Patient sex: M
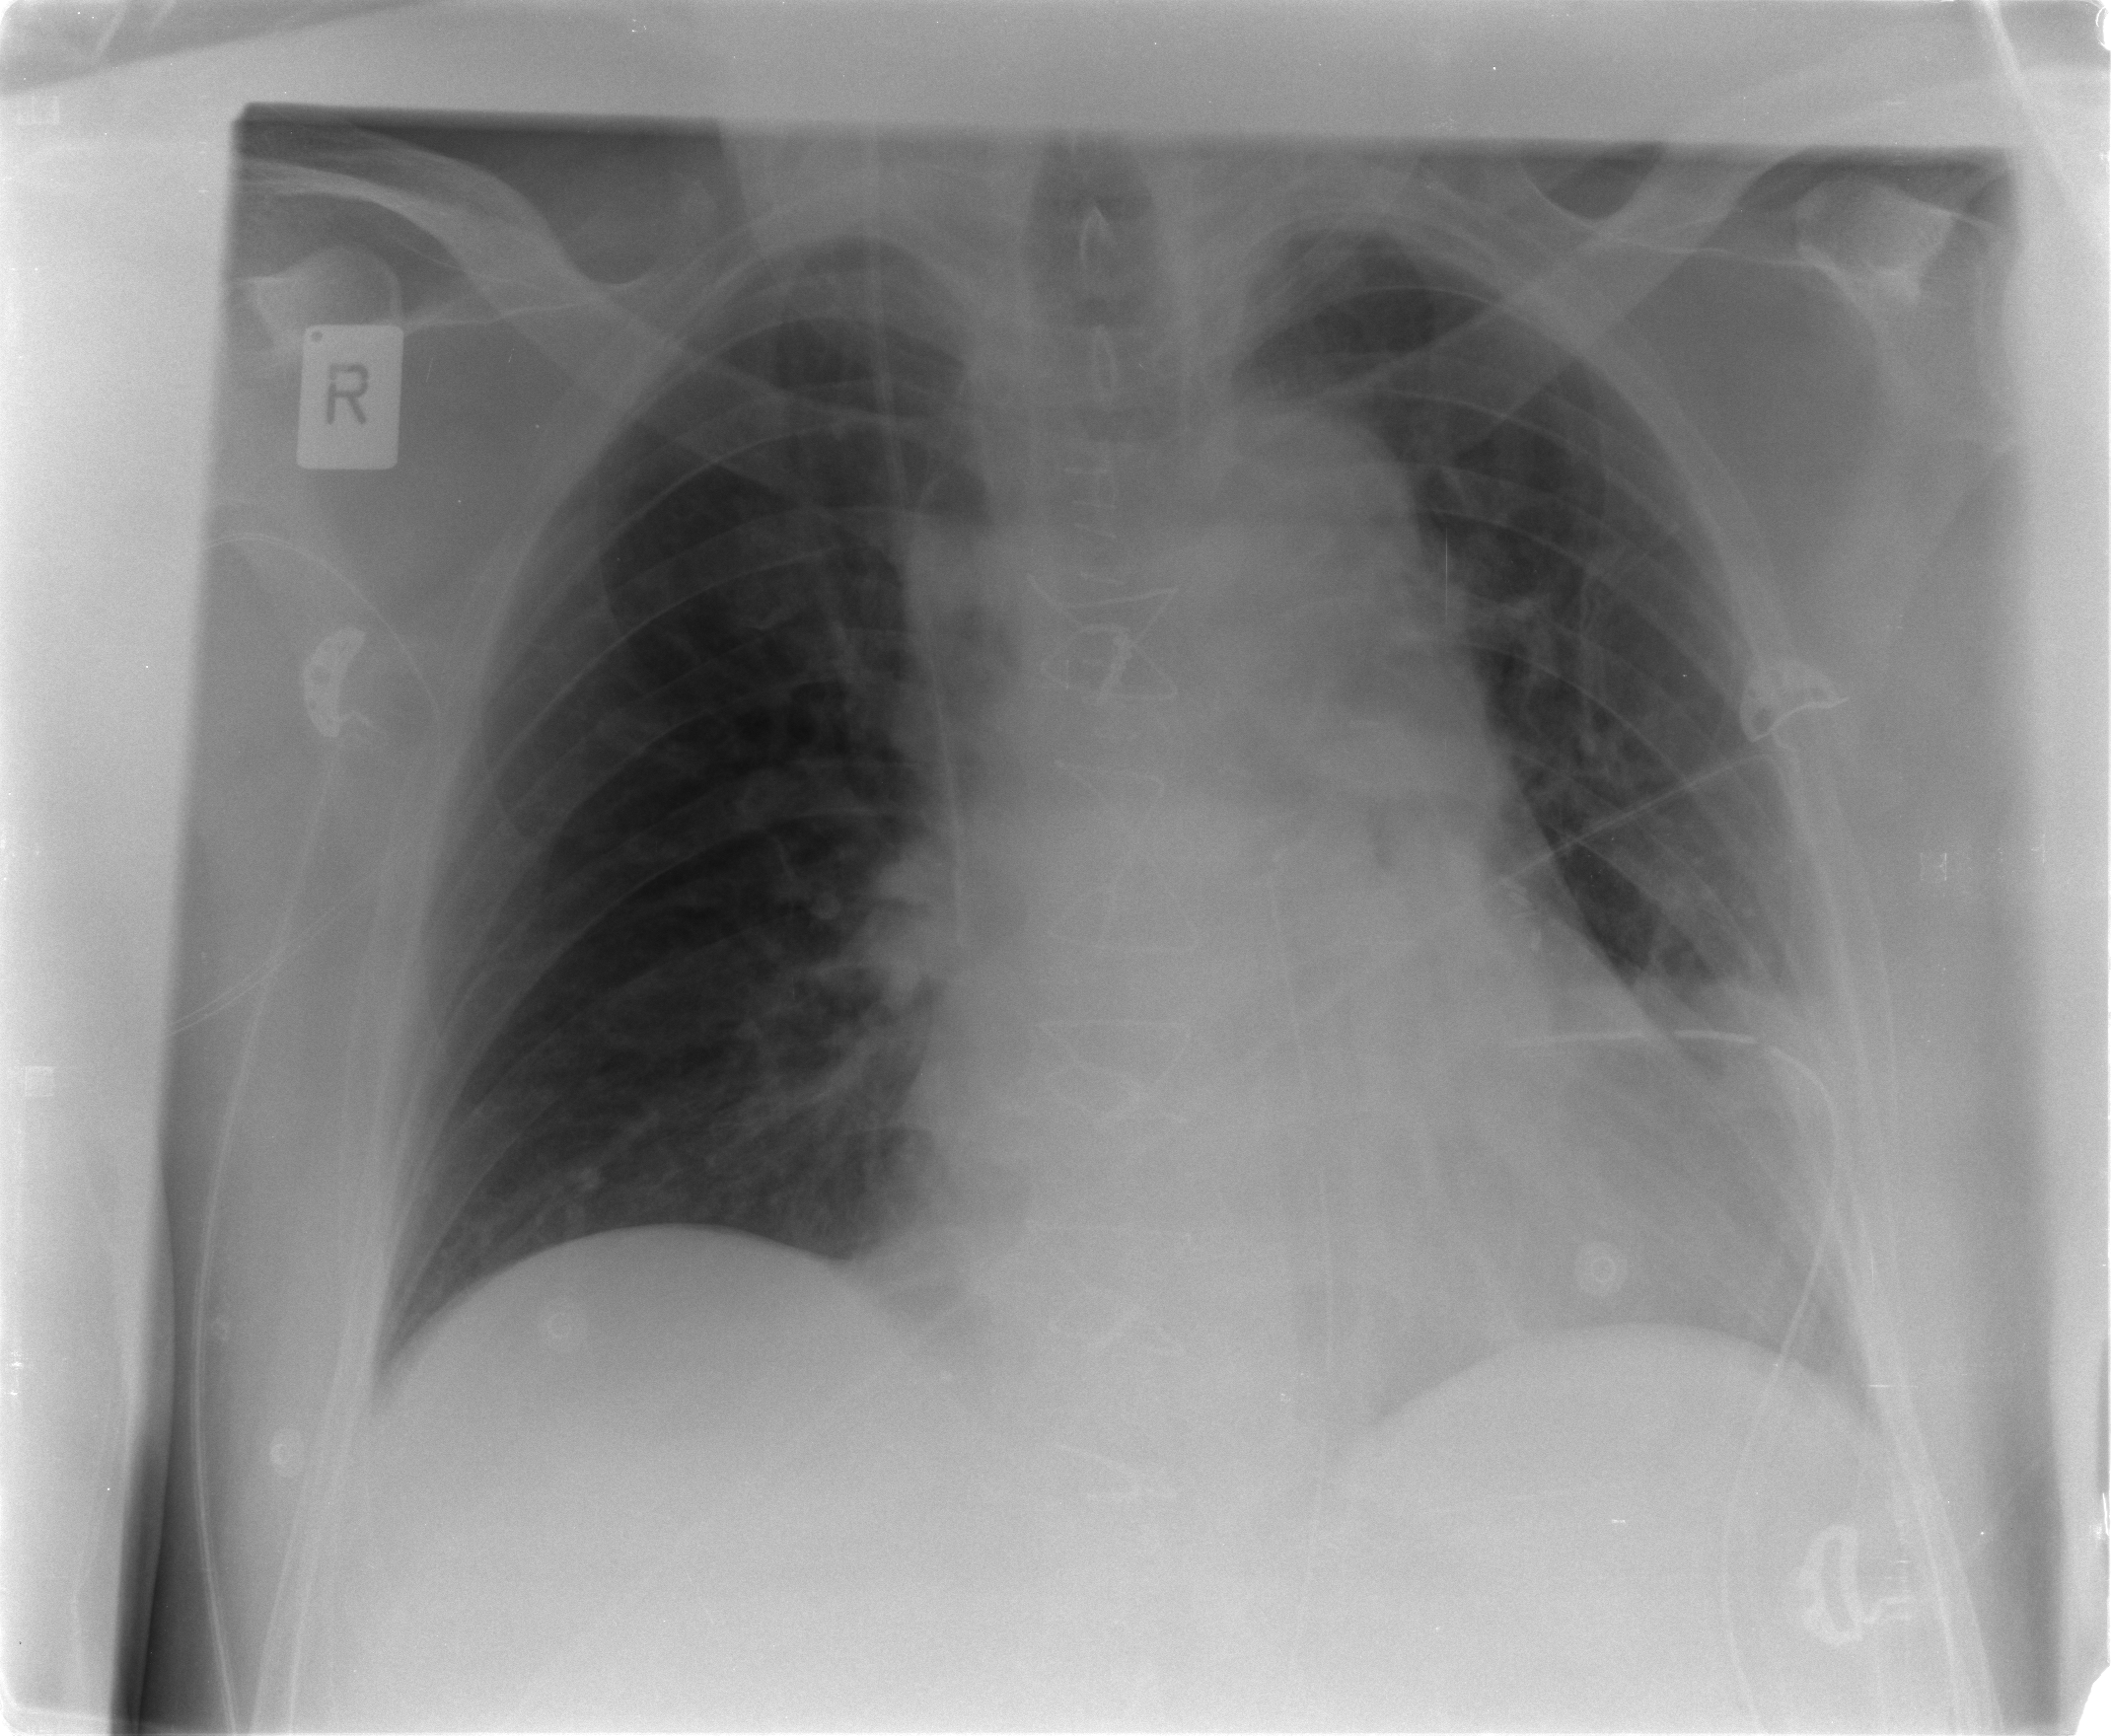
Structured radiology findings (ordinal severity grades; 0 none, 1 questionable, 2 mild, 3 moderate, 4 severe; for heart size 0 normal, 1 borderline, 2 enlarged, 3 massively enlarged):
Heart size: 2
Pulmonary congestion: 2
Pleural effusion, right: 0
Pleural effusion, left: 0
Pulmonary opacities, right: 0
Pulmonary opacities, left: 0
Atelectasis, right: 0
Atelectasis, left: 2